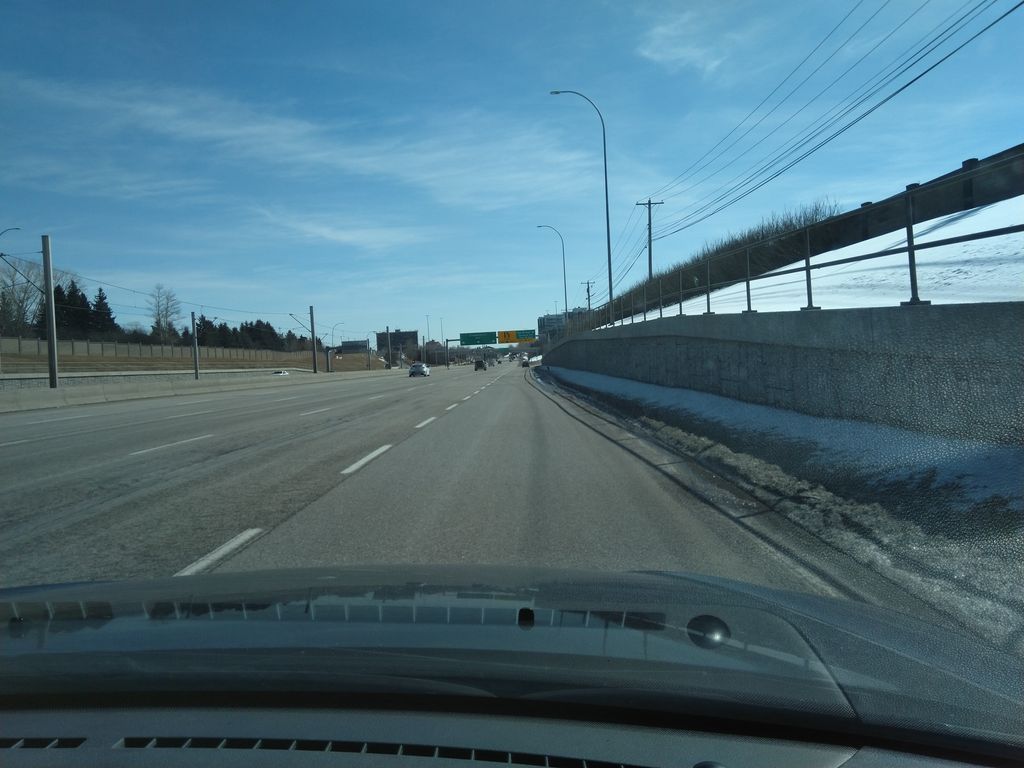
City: calgary